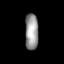
Tissue: lung
Cell type: Epithelial cells
Senescence score: 0.2305
Nuclear area (px): 476
Mean DAPI intensity: 150.939